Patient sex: M
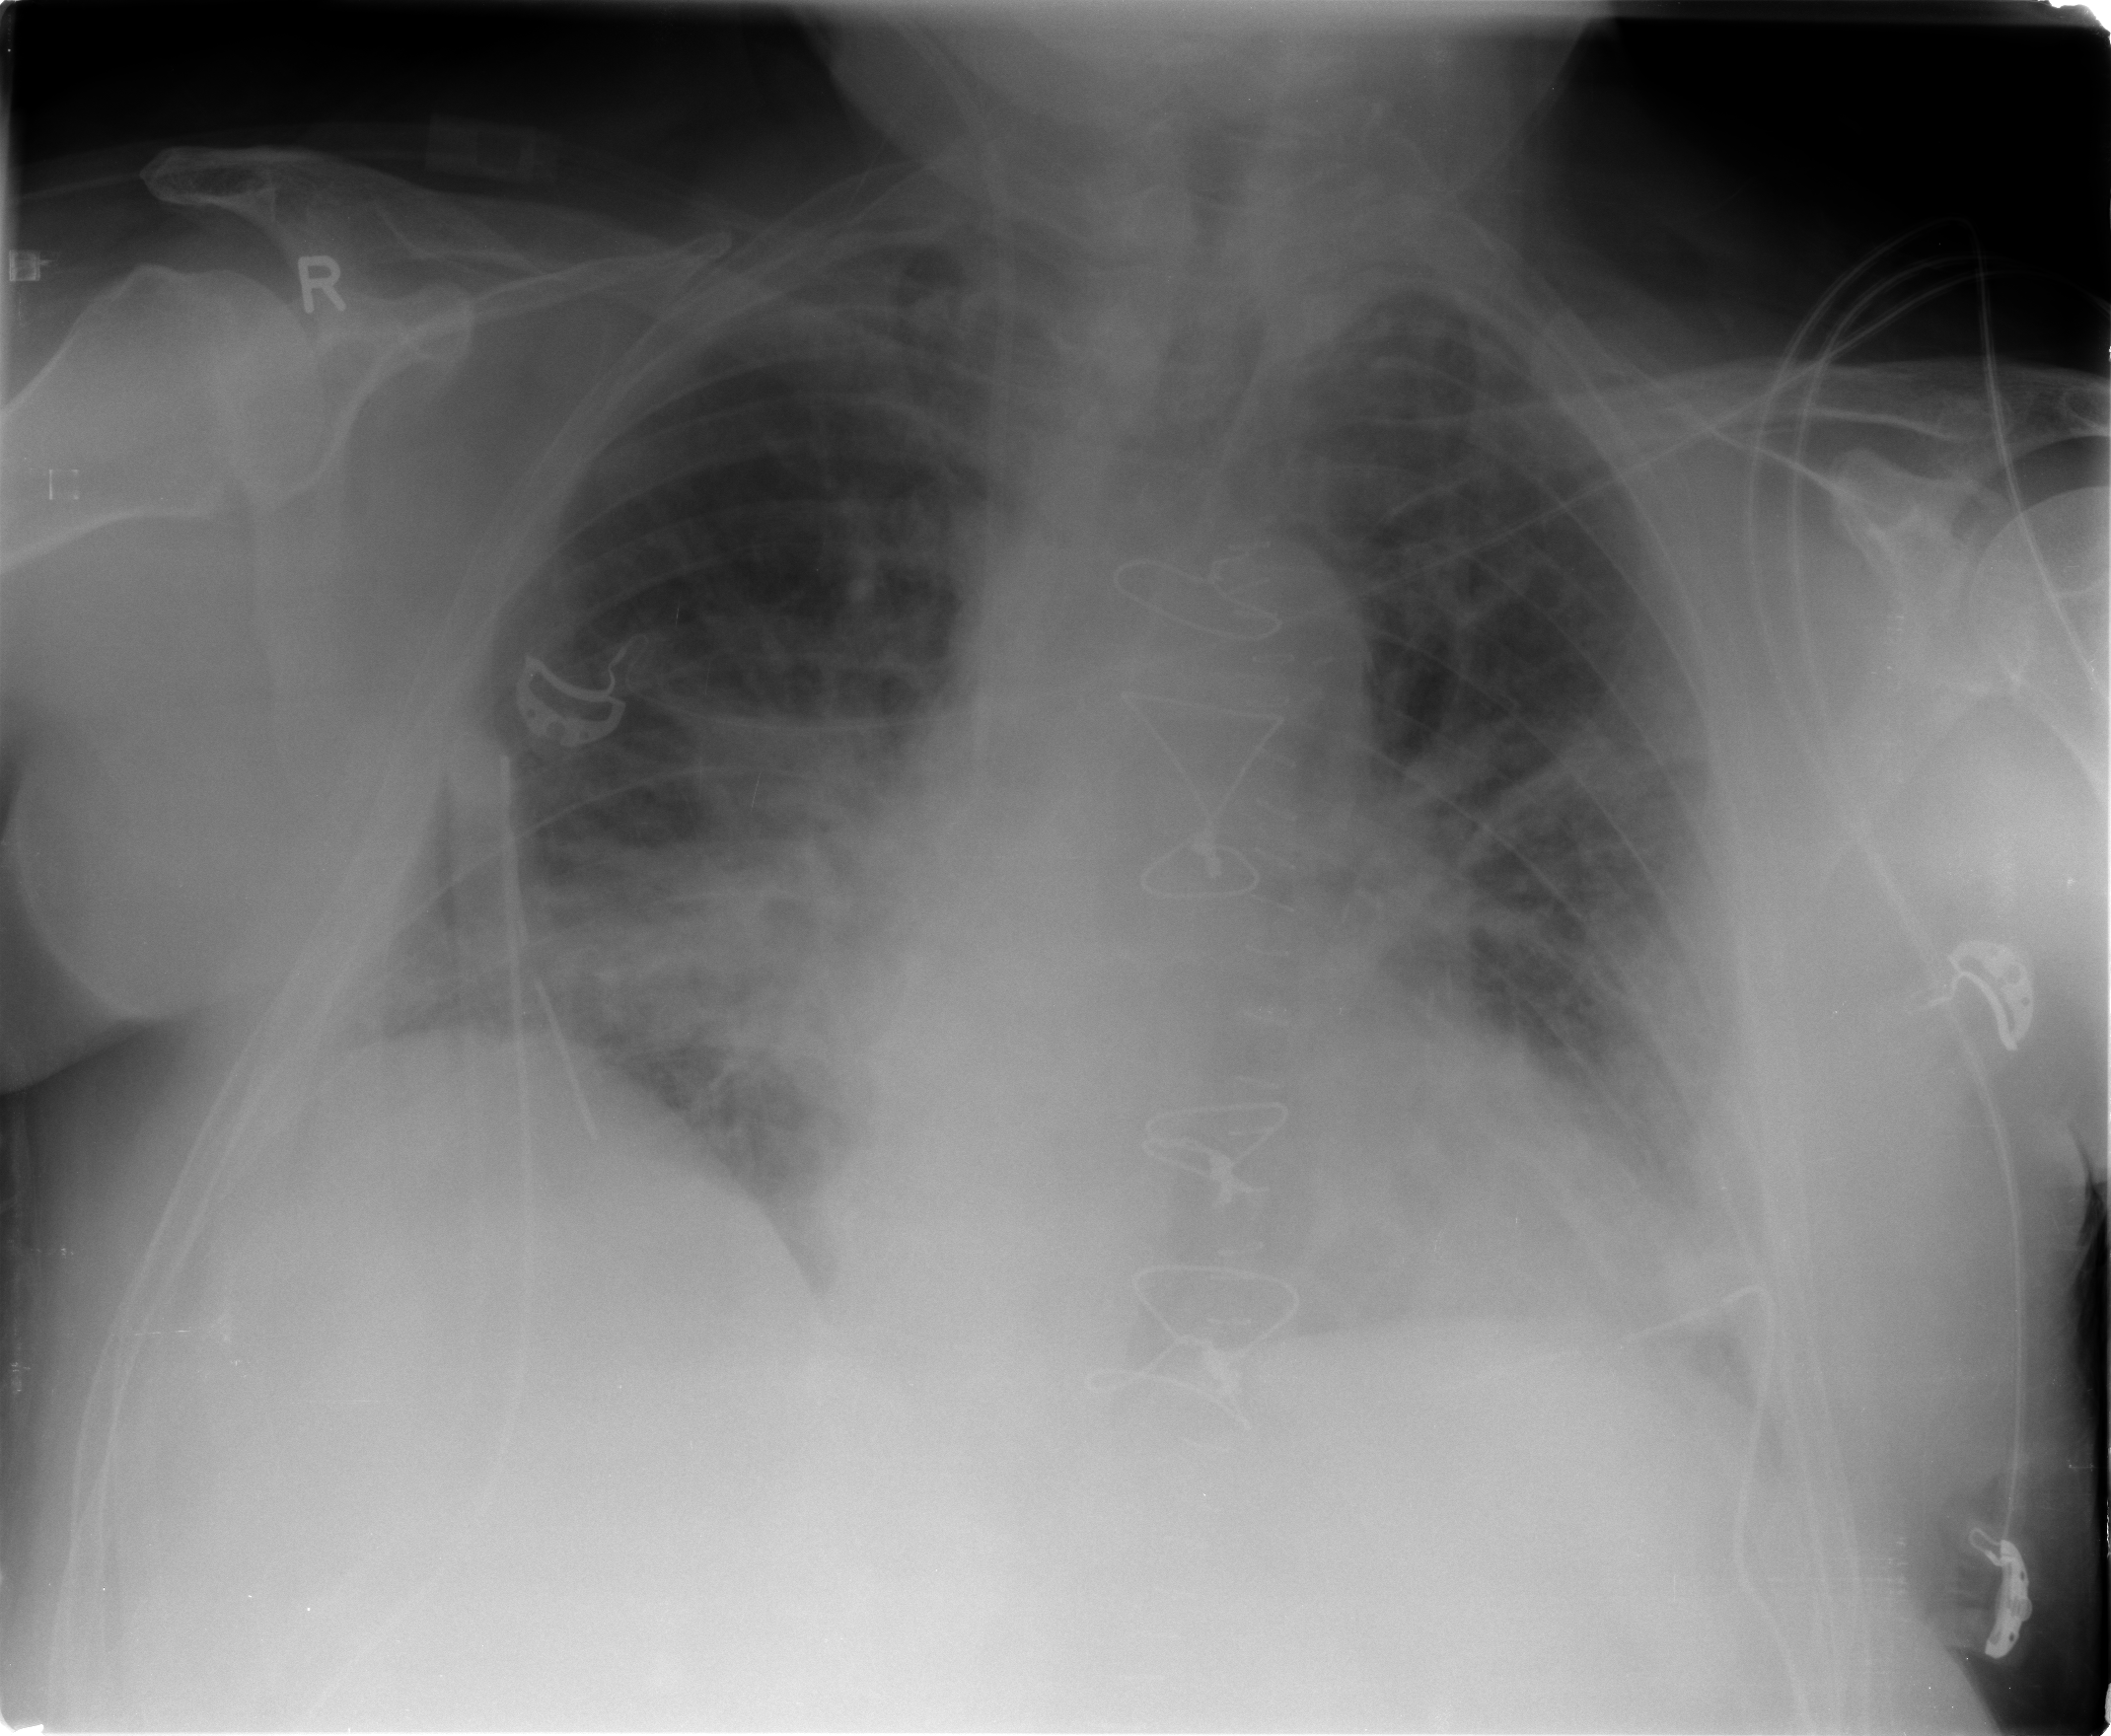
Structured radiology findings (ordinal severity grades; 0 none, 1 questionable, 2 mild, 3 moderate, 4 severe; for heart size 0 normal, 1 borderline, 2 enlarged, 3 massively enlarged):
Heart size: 2
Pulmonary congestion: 2
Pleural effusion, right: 1
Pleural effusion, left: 2
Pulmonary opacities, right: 3
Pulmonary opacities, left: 2
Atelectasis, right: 2
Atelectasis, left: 2